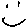
Label: smiley face